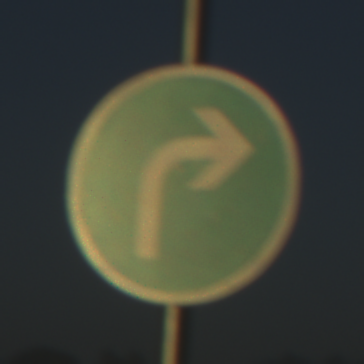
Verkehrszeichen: VorgeschriebeneFahrtrichtungRechts
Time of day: SunriseSunset
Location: Outdoor (Nature)
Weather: Clear
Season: NotSpecified
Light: Natural